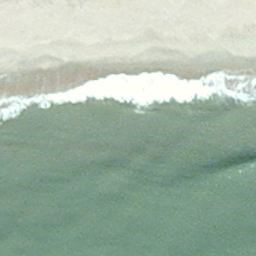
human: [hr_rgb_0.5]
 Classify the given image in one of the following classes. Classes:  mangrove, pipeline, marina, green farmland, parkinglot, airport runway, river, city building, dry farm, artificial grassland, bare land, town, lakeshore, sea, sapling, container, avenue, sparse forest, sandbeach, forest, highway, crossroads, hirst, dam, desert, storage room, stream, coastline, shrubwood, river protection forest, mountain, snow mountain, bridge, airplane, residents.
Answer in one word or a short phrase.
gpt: coastline